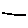
Label: line